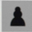
Piece: bP